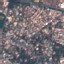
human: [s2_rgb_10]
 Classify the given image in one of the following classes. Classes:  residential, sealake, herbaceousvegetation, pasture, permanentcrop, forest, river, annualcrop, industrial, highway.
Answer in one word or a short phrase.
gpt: Residential